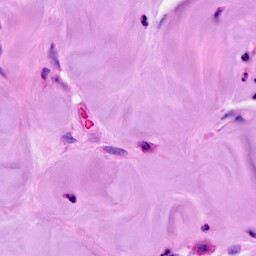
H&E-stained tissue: Breast